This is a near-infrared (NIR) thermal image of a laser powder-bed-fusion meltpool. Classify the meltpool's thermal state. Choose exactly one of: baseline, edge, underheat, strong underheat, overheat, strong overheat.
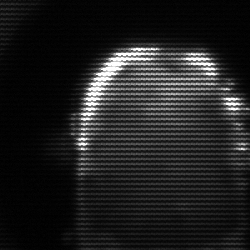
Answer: baseline